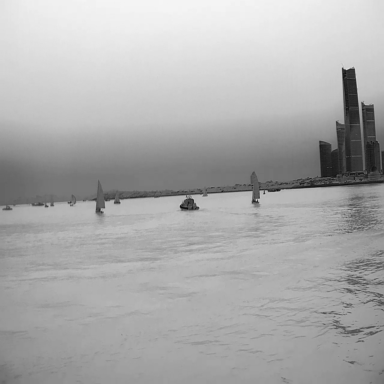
There are 11 objects shown in the infrared image, including a container_ship, seven sailboats, two bulk_carriers, and a canoe.